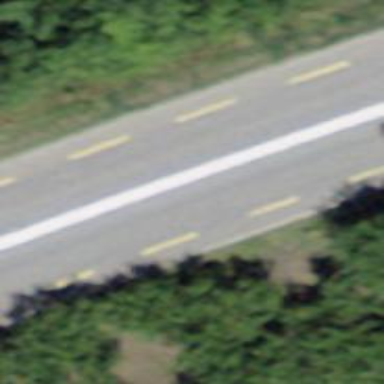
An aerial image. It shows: Primary highway with asphalt surface. It has designated lane for cyclists in both directions.